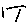
Label: line